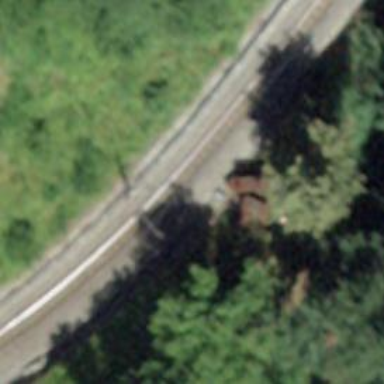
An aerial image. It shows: Narrow-gauge railway with 1 track. The tracks are electrified with contact line.